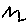
Label: zigzag